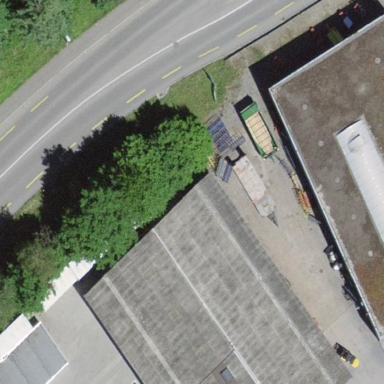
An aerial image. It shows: Commercial building.